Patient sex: M
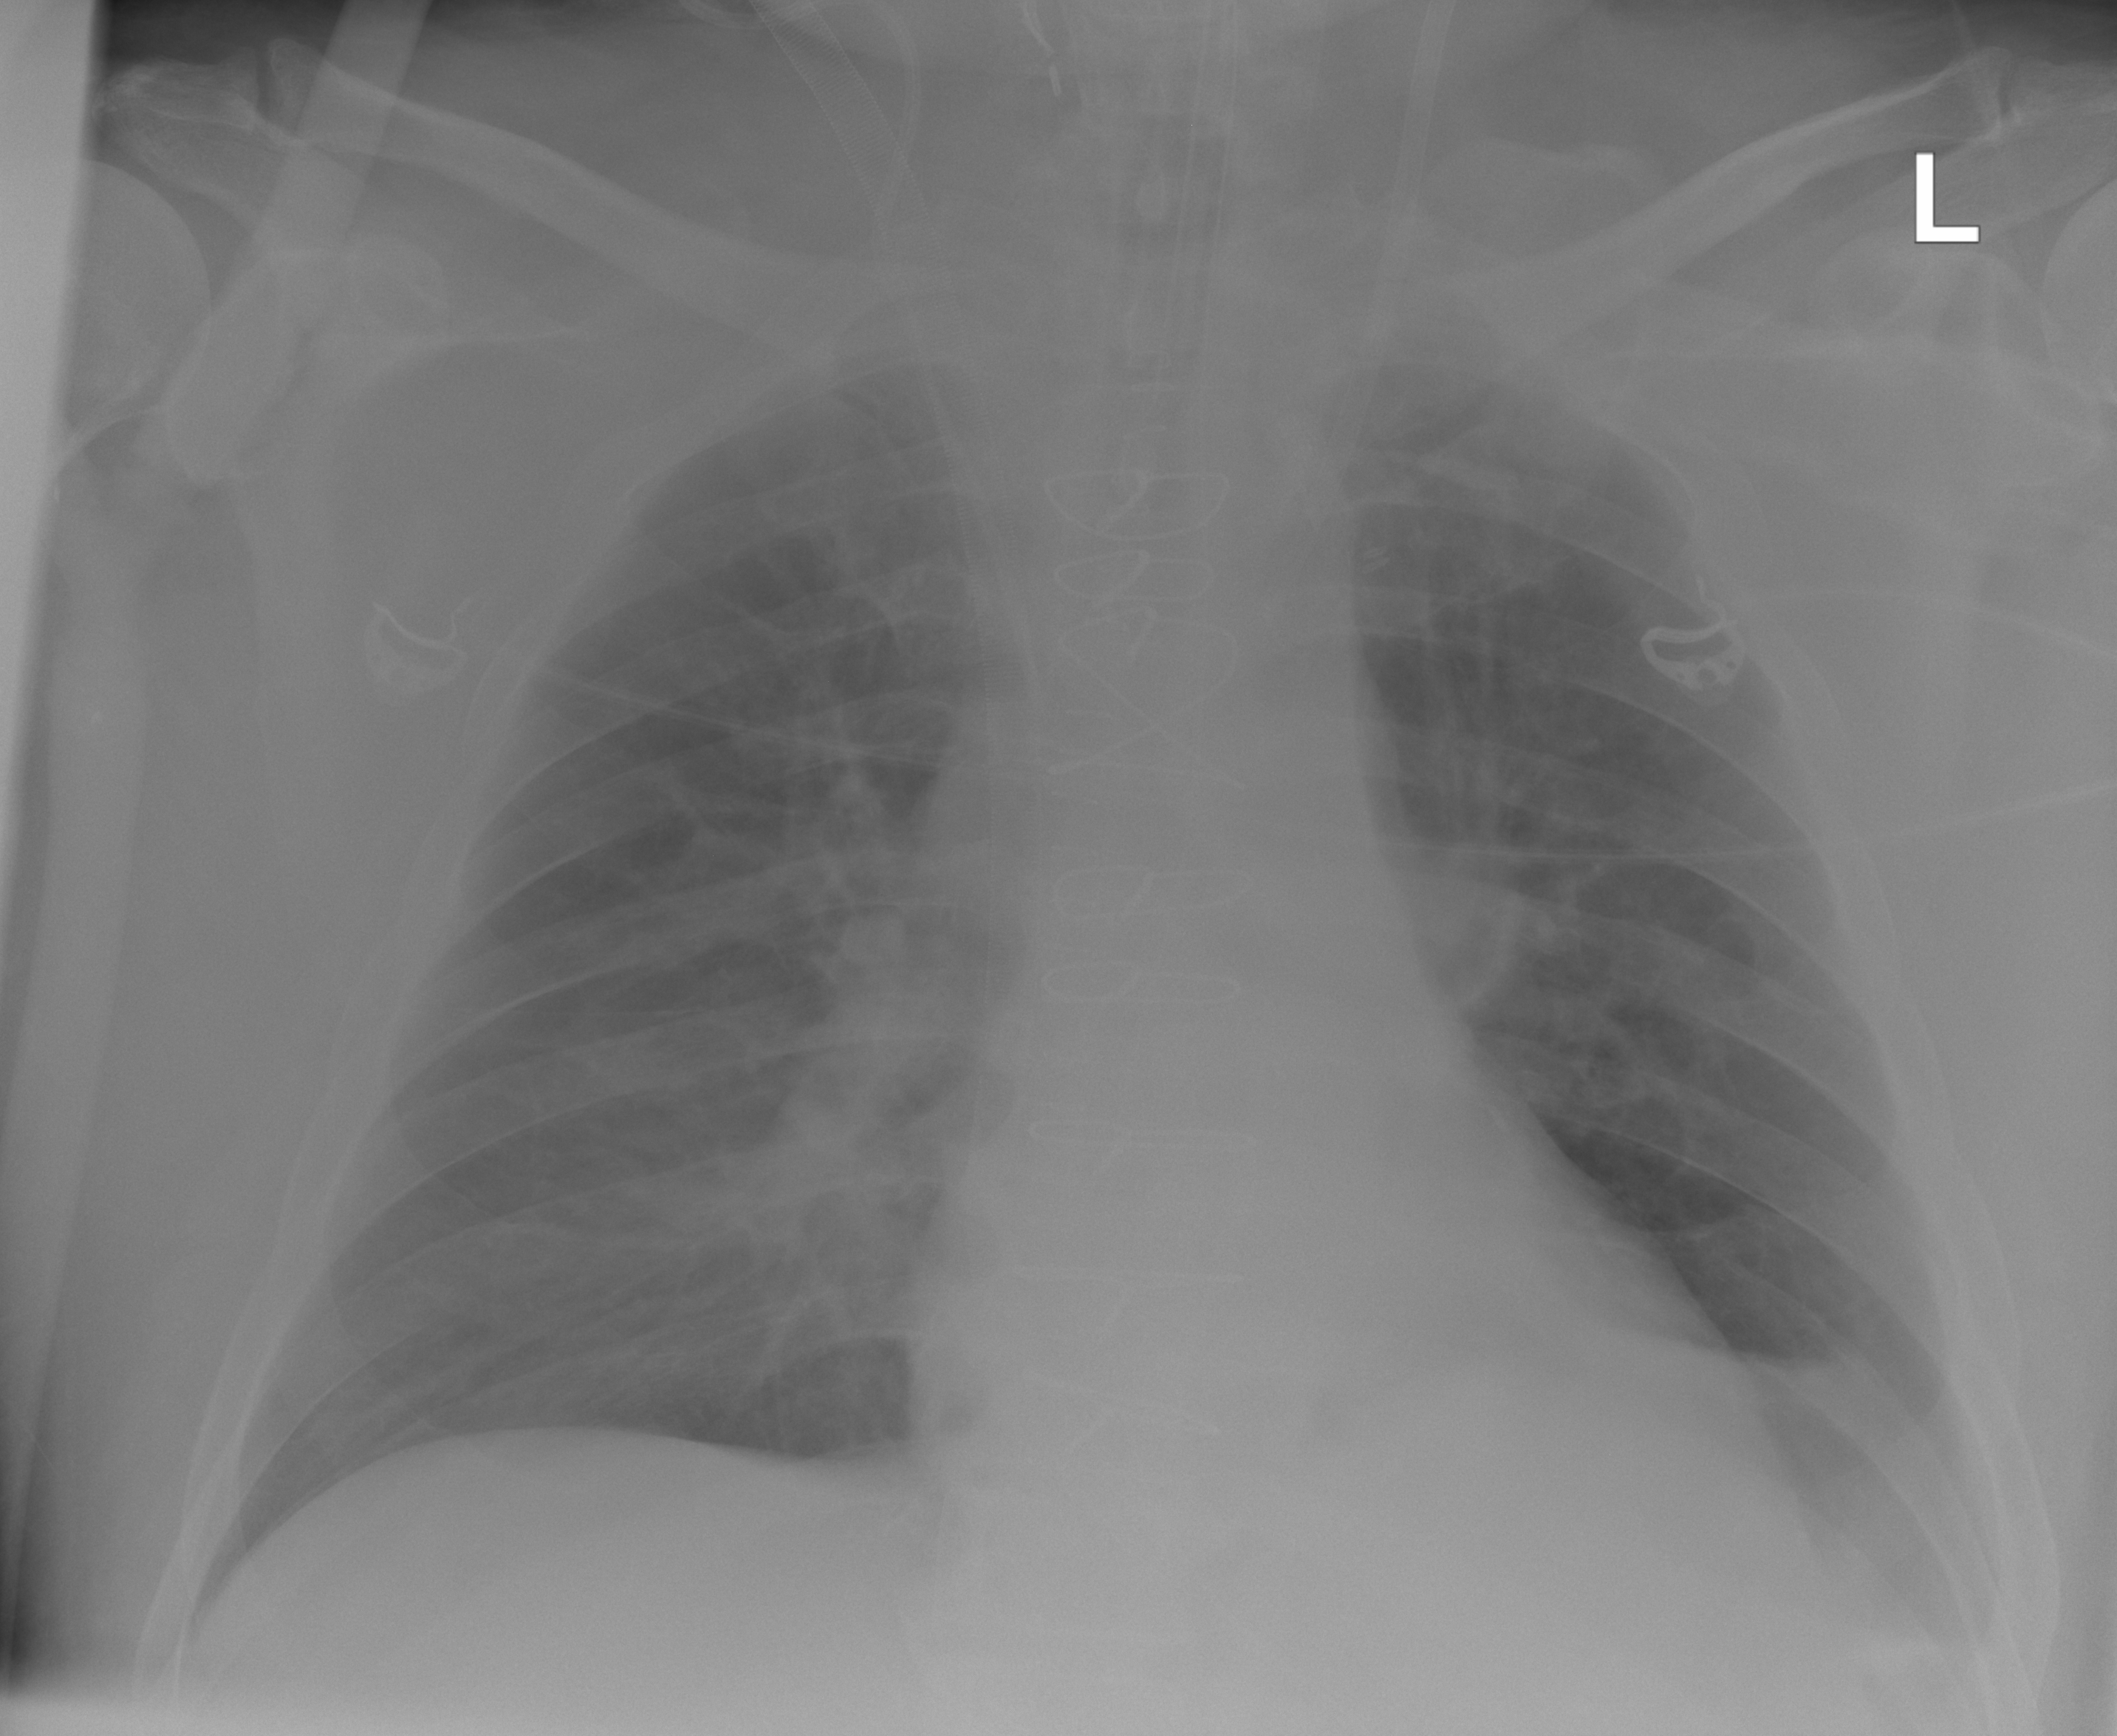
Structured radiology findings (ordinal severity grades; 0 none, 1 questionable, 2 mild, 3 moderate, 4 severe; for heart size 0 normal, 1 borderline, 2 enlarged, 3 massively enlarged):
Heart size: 2
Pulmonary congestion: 2
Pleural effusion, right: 0
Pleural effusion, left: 1
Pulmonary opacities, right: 0
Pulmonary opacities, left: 0
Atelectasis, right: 2
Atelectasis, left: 2